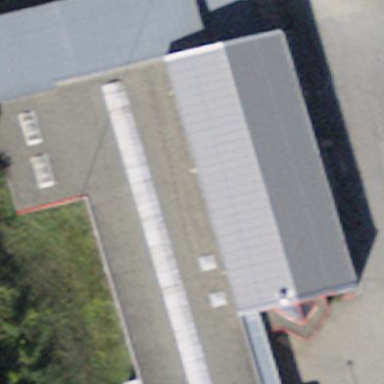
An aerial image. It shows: Industrial building.